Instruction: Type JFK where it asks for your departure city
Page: home
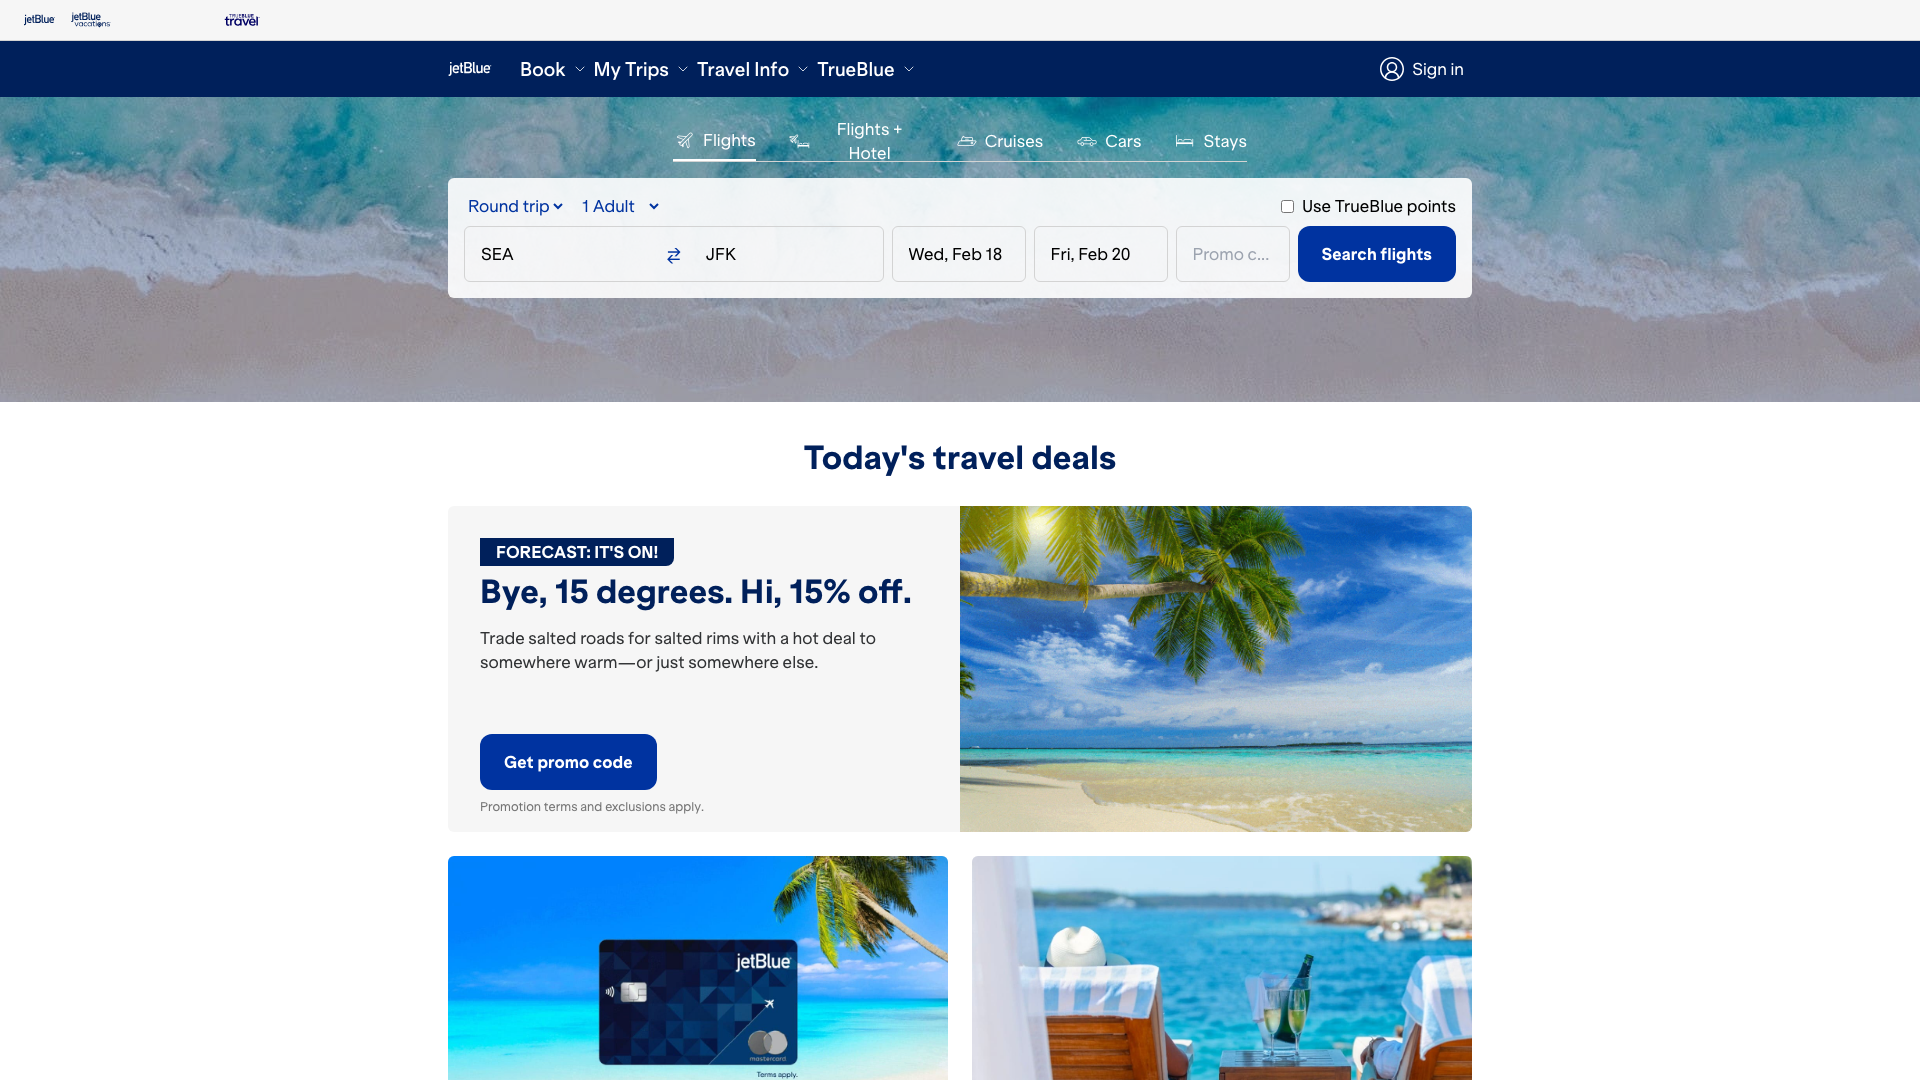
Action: type